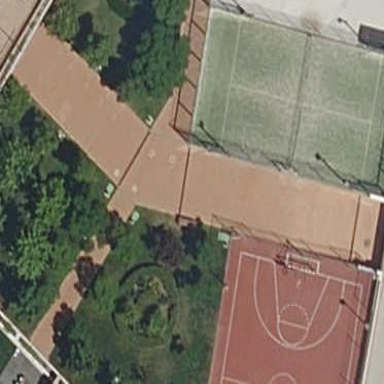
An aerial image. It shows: Decoturf pitch for leisure land activities.